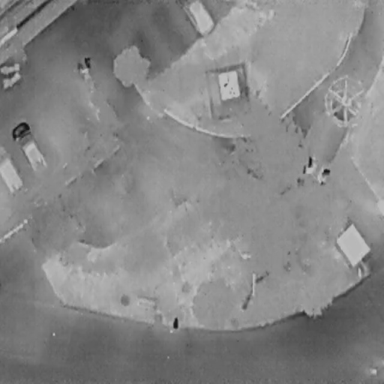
There are two People in the infrared image.